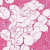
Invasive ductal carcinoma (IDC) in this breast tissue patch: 0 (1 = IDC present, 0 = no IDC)